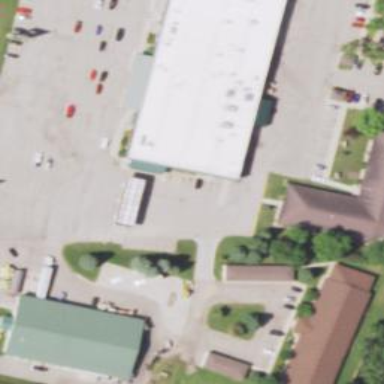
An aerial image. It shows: Convenience shop.